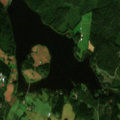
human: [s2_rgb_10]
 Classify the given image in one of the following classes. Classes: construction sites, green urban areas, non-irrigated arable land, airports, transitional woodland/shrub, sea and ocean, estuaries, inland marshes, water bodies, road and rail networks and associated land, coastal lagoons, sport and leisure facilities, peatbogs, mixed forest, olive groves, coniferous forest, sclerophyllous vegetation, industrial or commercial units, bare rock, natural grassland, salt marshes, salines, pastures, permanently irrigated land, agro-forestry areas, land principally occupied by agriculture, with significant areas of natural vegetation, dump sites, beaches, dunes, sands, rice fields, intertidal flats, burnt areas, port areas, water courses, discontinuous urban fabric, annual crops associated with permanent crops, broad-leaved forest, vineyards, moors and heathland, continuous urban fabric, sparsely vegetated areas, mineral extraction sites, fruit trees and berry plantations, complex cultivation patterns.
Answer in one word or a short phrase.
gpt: land principally occupied by agriculture, with significant areas of natural vegetation, coniferous forest, mixed forest, water bodies